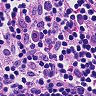
Metastatic tissue present: no